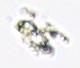
Label: Detritus